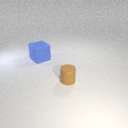
small brown rubber cylinder to the right of large blue rubber cube